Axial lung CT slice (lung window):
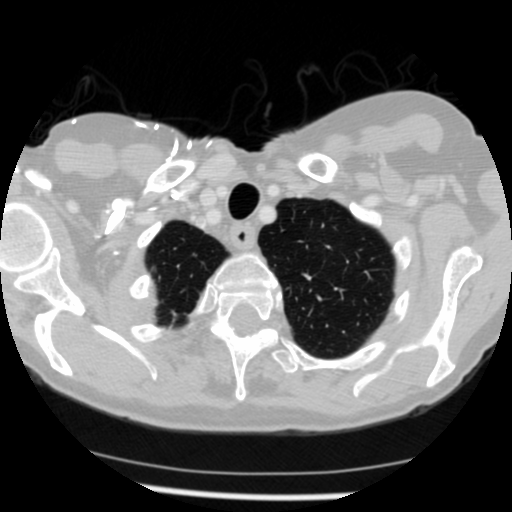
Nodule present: no